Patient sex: F
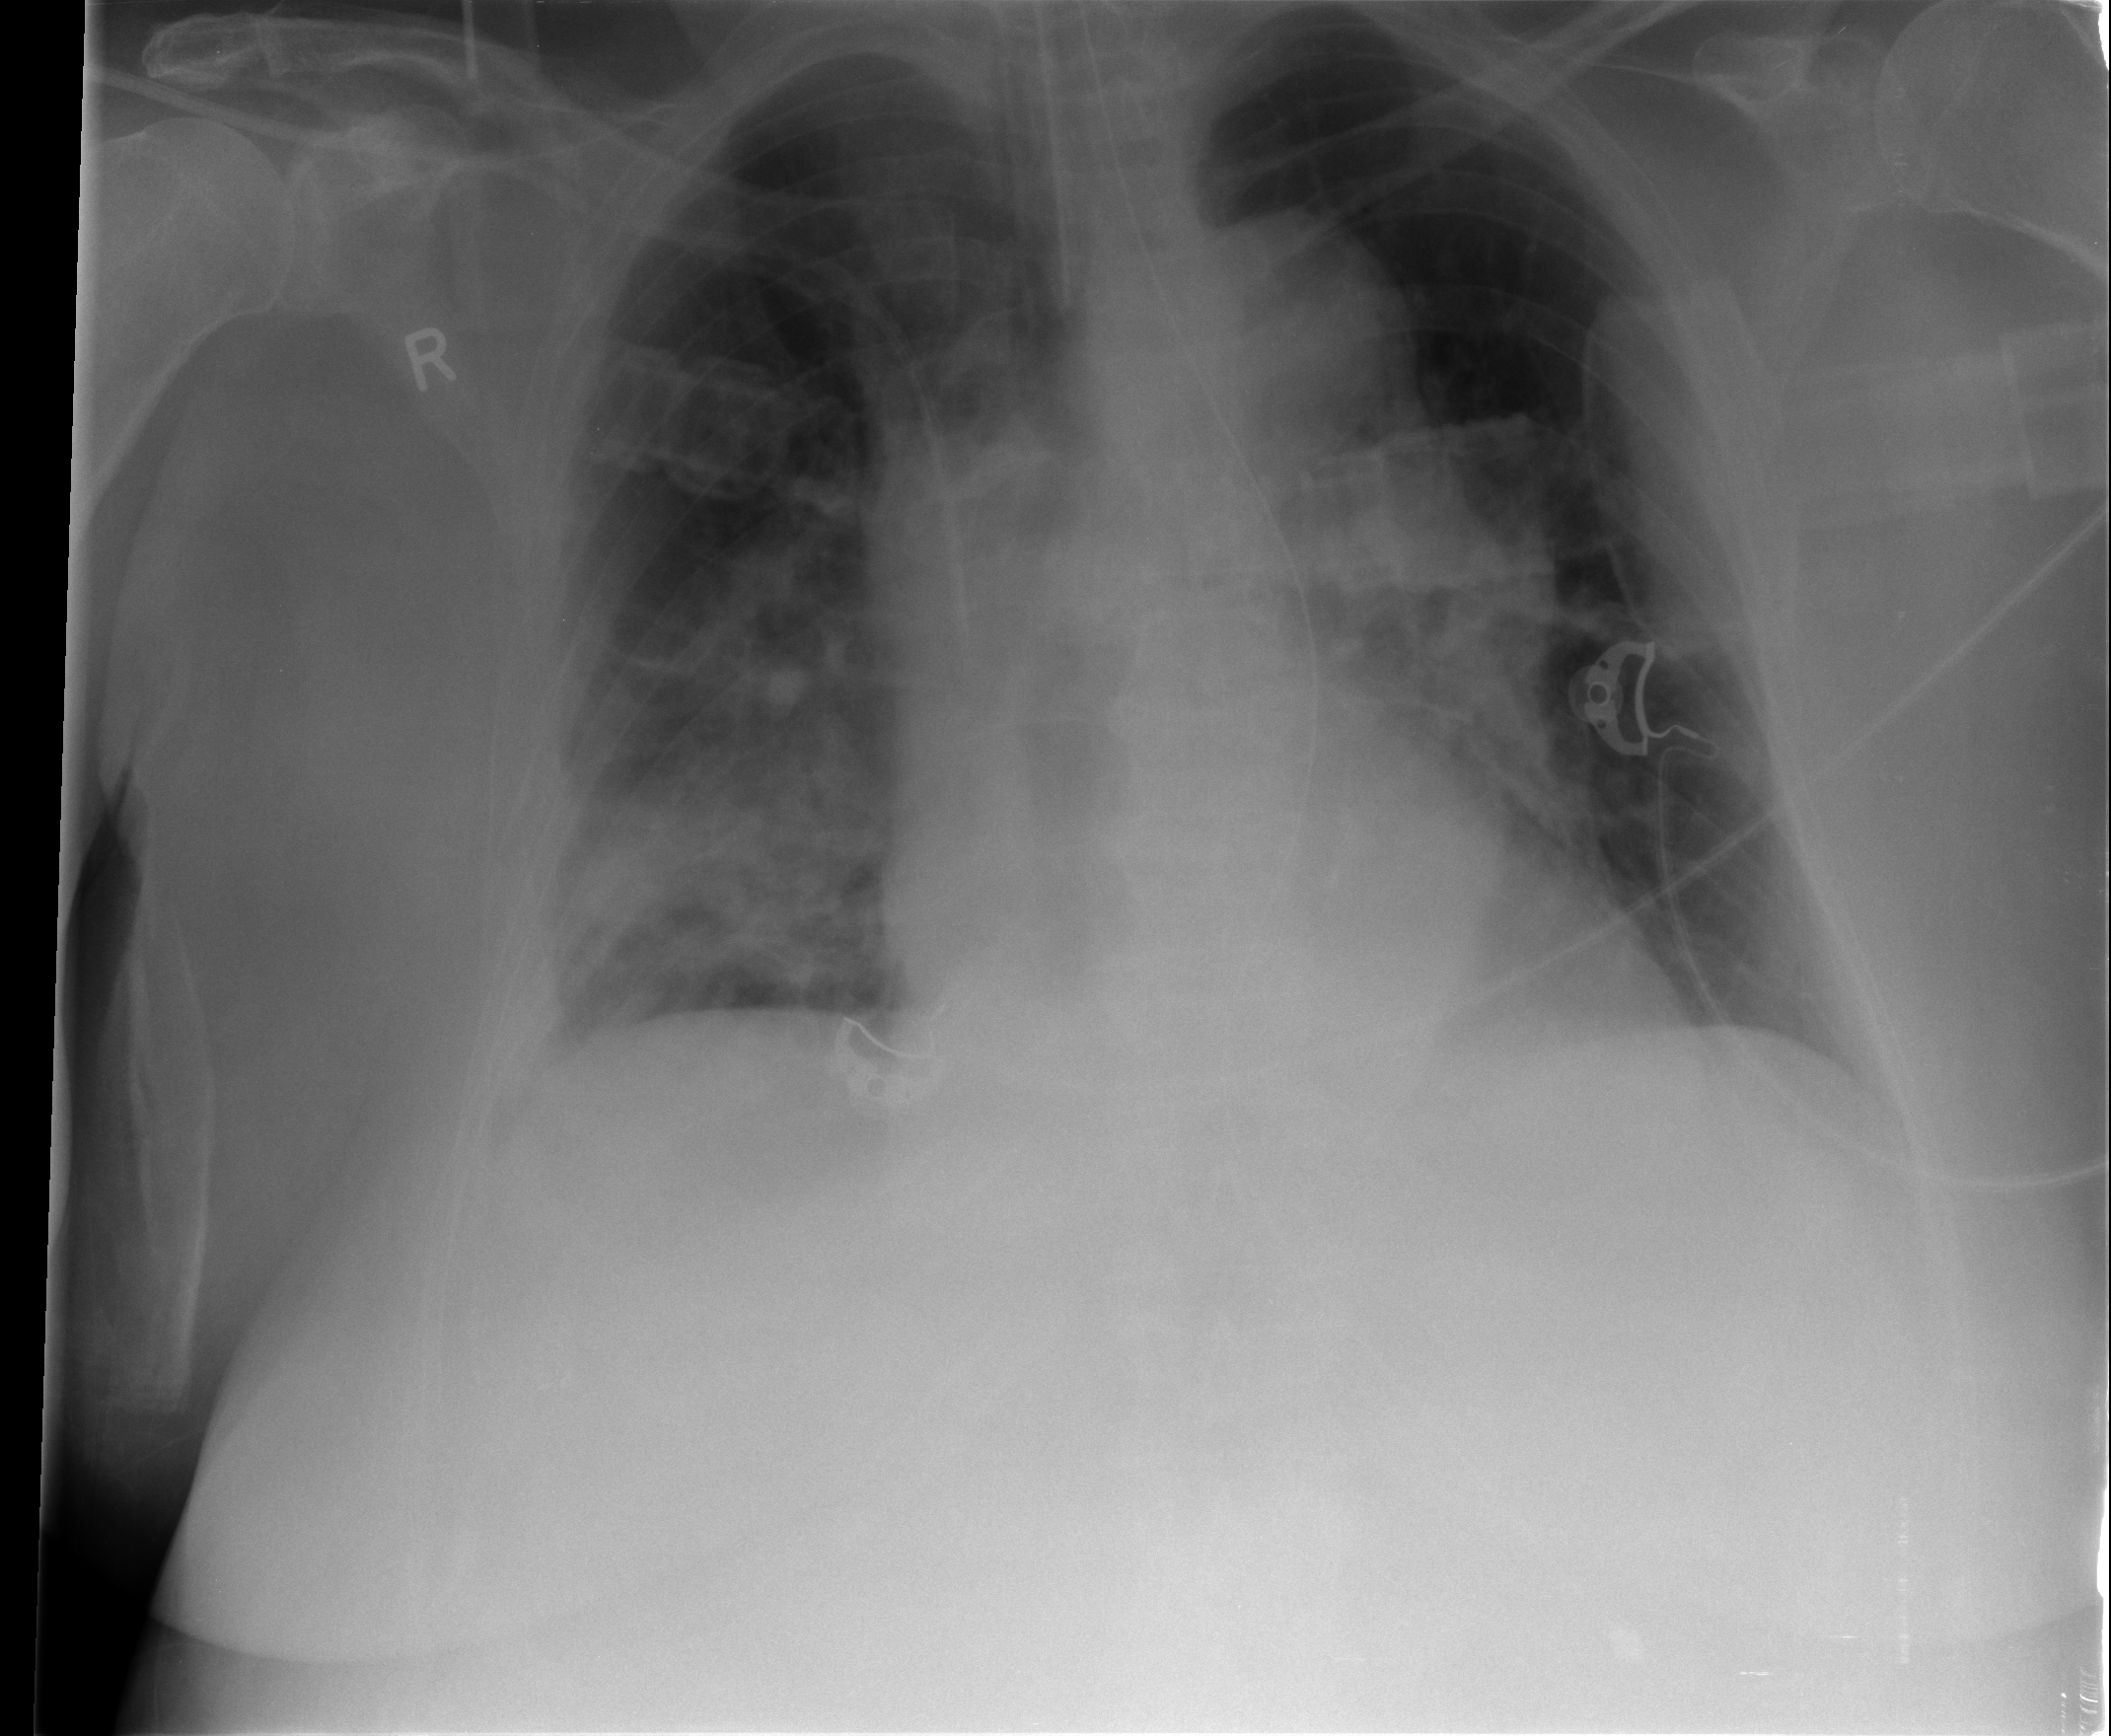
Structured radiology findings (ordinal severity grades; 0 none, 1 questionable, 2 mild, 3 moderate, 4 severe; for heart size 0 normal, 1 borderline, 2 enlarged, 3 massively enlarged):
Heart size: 0
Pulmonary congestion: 0
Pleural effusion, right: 0
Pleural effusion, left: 1
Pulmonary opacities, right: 3
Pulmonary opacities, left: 2
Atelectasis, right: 2
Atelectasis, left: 2